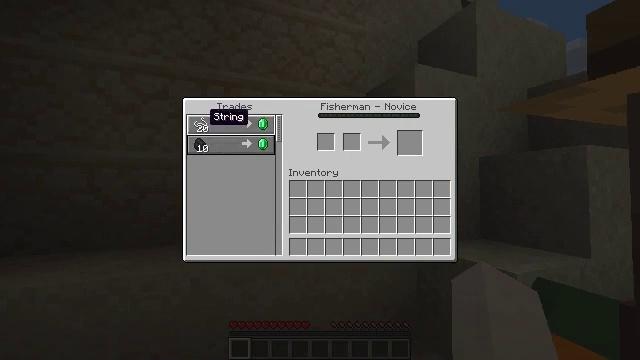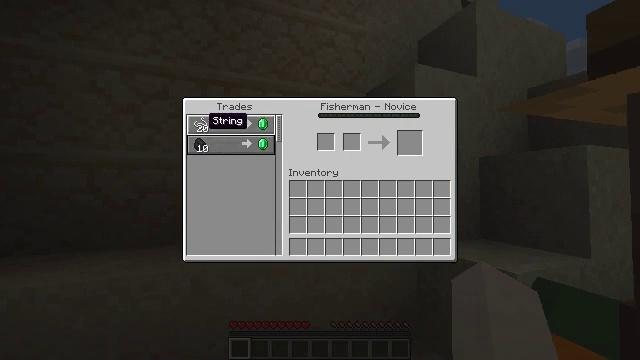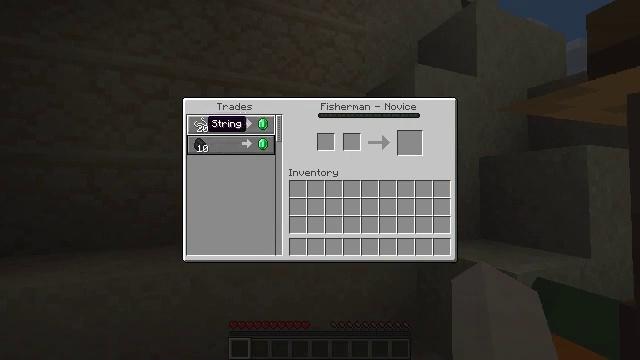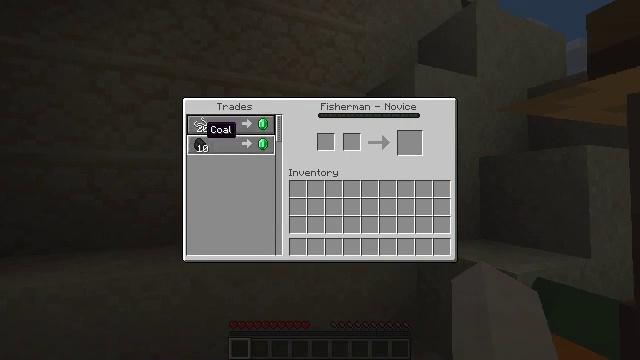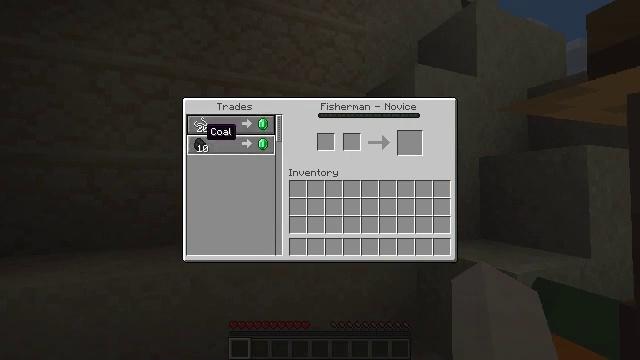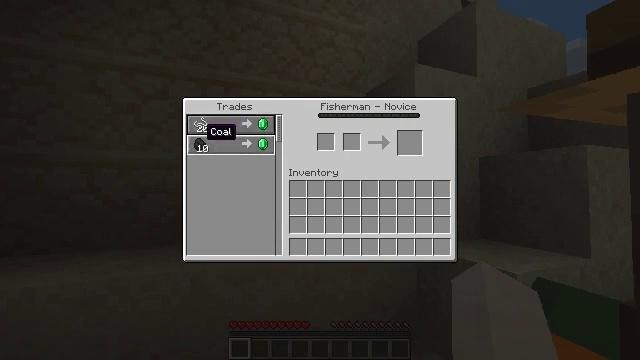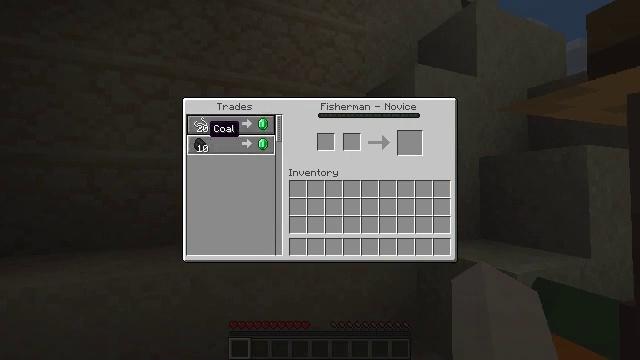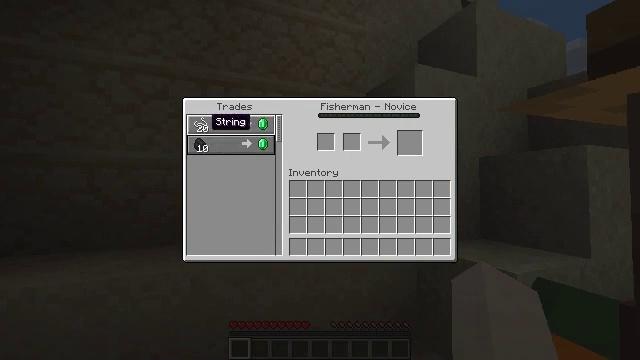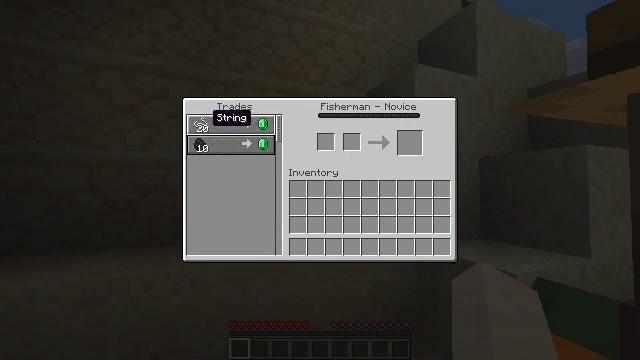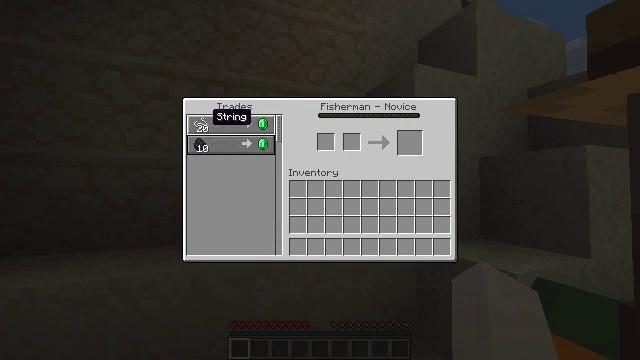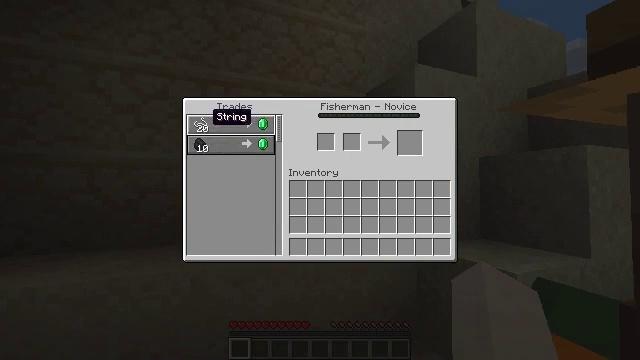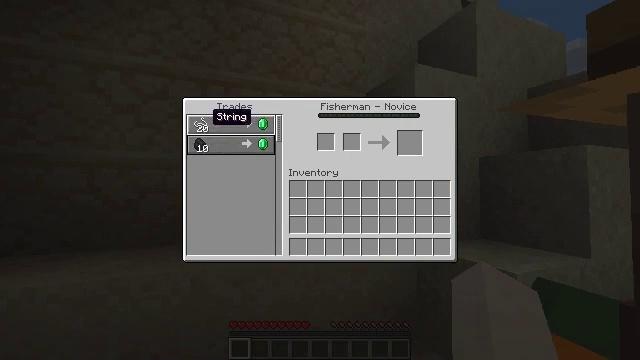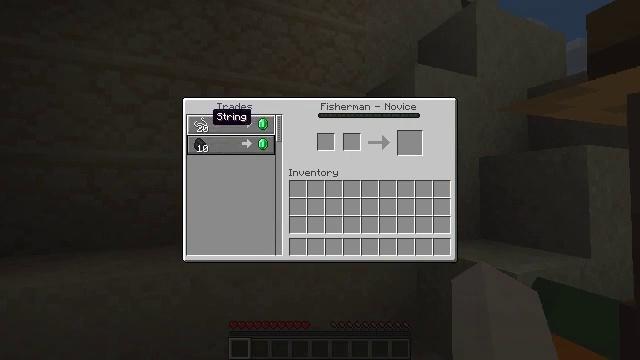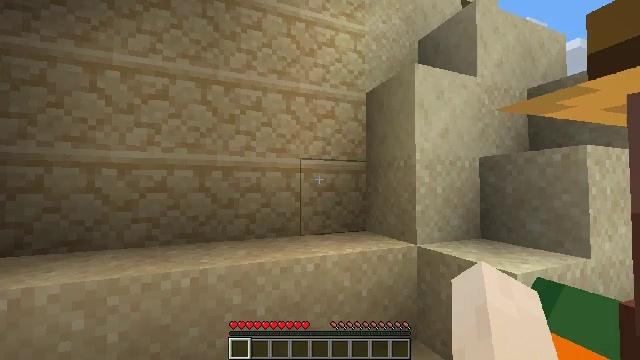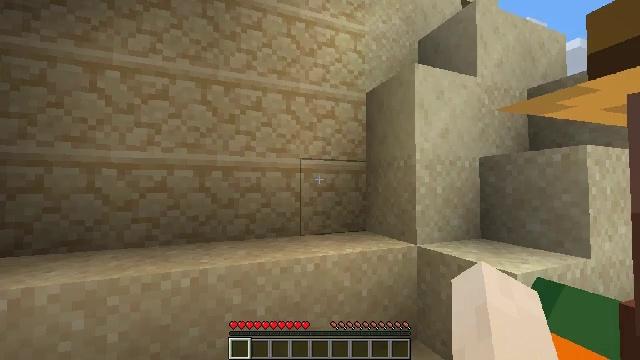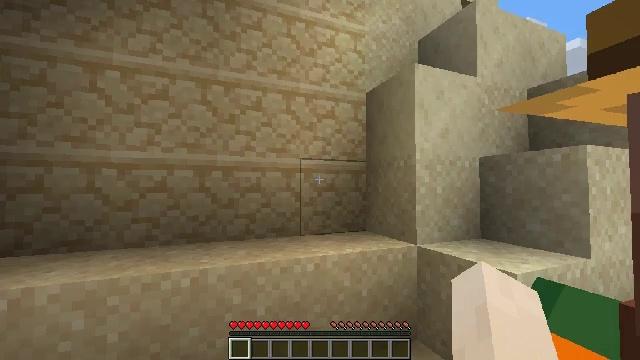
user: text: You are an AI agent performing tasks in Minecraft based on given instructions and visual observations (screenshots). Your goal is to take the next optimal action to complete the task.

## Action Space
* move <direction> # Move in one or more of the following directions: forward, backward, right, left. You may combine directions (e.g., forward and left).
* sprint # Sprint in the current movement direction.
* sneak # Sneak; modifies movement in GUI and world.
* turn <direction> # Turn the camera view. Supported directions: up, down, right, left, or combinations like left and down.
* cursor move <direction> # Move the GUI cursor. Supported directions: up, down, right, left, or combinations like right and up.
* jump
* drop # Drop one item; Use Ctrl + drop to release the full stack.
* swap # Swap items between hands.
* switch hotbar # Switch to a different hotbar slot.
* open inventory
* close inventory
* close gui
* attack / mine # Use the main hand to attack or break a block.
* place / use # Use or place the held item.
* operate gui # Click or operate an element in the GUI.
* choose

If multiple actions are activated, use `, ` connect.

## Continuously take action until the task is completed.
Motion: motion action
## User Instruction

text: Attack the chest to pick it up.
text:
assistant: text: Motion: no_op
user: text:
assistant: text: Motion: no_op
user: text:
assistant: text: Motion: no_op
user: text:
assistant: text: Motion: no_op
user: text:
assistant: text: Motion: no_op
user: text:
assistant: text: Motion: no_op
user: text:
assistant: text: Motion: cursor move up
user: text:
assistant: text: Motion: no_op
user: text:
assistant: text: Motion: no_op
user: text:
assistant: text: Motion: no_op
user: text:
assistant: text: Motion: no_op
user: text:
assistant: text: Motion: no_op
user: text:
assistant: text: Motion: no_op
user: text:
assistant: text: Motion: close gui
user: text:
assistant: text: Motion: no_op
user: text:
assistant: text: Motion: turn right and down
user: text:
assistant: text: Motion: turn right and down
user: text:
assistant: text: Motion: turn right and down
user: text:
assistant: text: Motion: turn right and down
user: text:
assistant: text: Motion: turn right and down
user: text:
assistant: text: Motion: move forward, turn right and down
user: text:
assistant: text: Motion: move forward, turn right
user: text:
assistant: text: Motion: move forward
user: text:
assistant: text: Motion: move forward
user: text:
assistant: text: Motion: move forward
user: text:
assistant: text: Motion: move forward
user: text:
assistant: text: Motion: move forward
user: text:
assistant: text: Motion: move forward, turn right
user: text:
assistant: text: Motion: move forward
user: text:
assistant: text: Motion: move forward